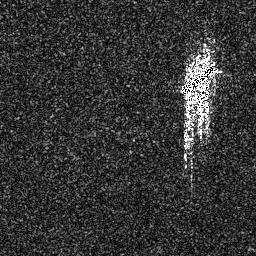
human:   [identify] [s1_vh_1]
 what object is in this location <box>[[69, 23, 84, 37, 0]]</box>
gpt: <ref>1 medium ship at the right</ref>